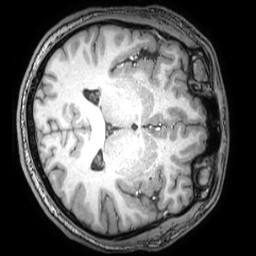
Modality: T1w
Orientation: axial
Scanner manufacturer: philips
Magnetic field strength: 3 T
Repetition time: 0.008 s
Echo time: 0.0035 s